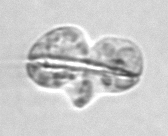
Label: Karenia